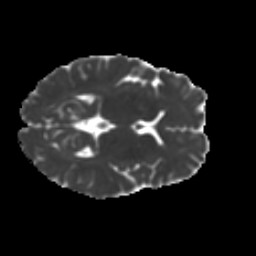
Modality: MD
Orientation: axial
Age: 26
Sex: female
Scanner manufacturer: ge
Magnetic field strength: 3 T
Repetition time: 7.8 s
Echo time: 0.0606 s